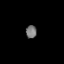
Tissue: lung
Cell type: Endothelial cells
Senescence score: 0.5809
Nuclear area (px): 136
Mean DAPI intensity: 116.912